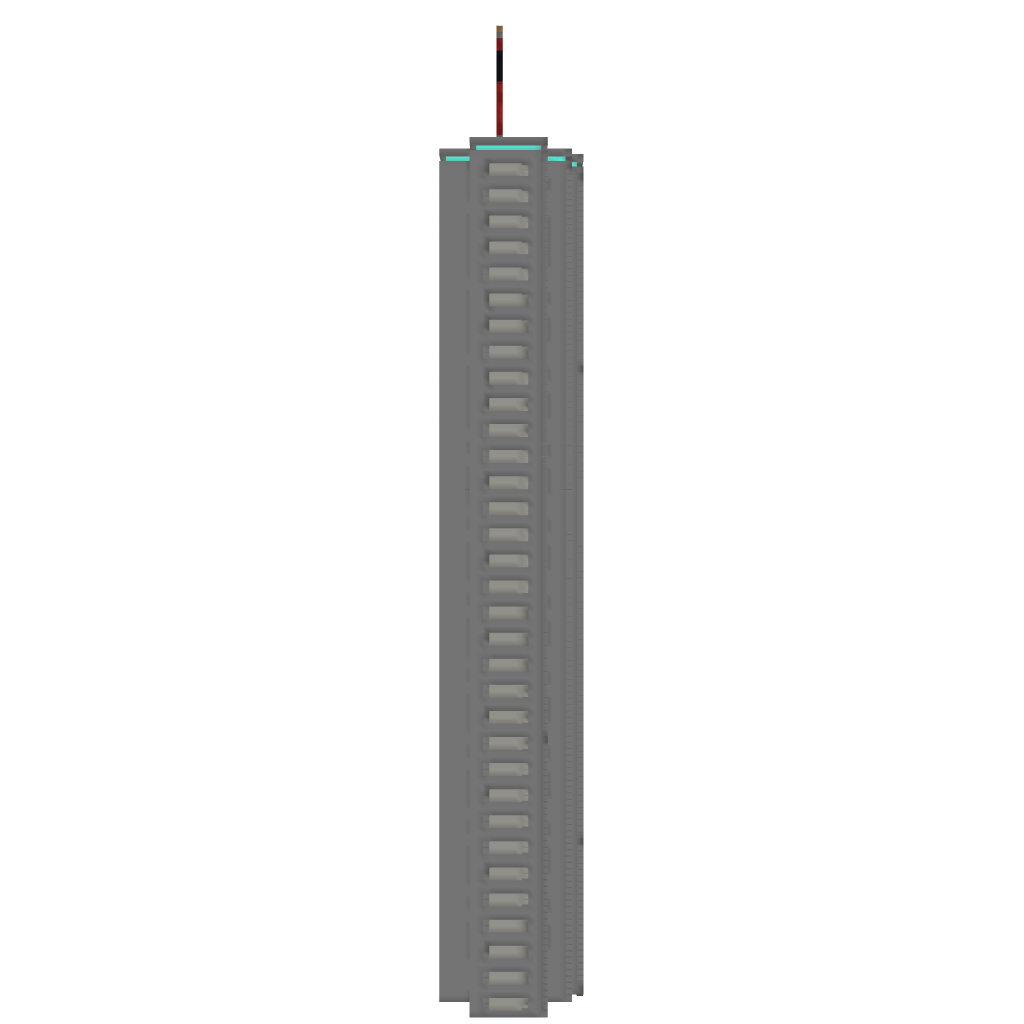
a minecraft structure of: Liberty Tower